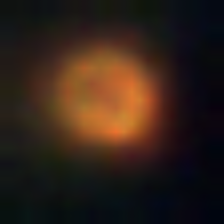
Taxon: NanoPlankton
Group: Other